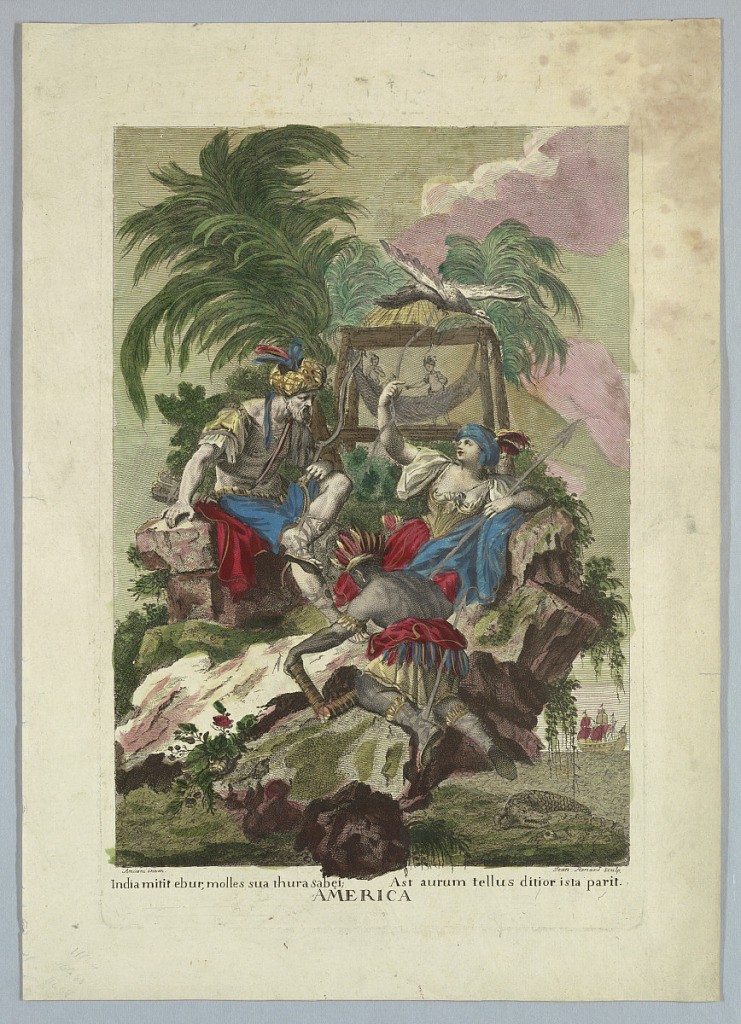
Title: America
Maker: Giovanni Volpato, Italian, 1740 - 1803
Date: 1740–1803
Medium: Etching, brush and watercoor on paper
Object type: Print
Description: Allegory of America